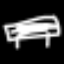
Label: bed